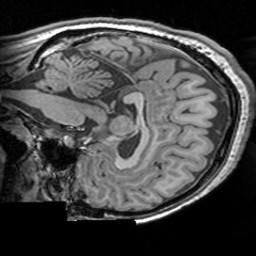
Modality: T1w
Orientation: sagittal
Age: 18
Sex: female
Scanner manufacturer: siemens
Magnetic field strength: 3 T
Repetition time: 1.63 s
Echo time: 0.00311 s